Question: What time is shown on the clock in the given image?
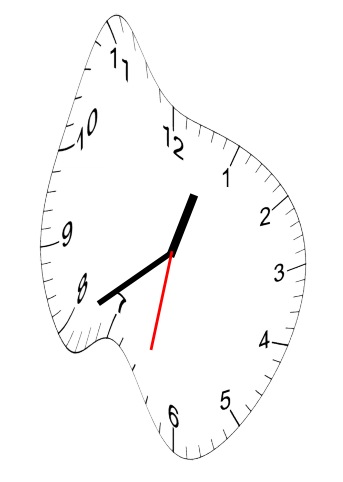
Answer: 12:39:32